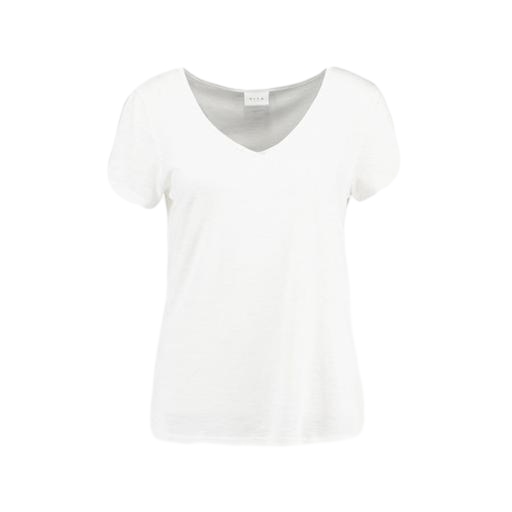
white v-neck t-shirt only macy, white petite t-shirt only macy, white pima t-shirt only macy, white background